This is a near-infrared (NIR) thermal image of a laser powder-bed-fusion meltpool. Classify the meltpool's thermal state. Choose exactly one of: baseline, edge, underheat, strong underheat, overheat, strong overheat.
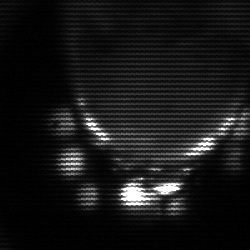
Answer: baseline